Interaction volume radius: 10 \u00c5
Interaction volume height: 20 \u00c5
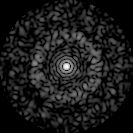
Disorder parameter: 0.8424